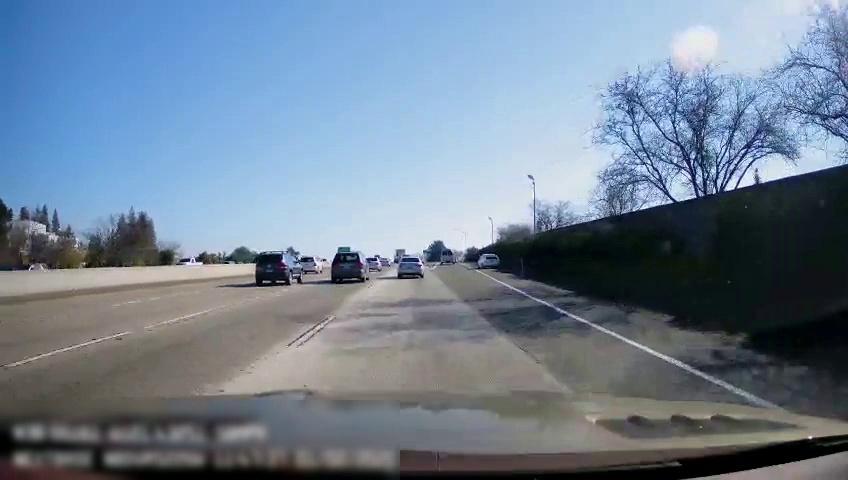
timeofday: Day
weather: Sunny
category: Drivable Space
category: Vehicles | Car
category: Vehicles | Truck
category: Vehicles | SUV
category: Vehicles | Car
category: Vehicles | SUV
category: Vehicles | SUV
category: Vehicles | SUV
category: Vehicles | Van
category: Vehicles | Car
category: Vehicles | Truck
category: Lanes | Alternate Lane
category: Lanes | Alternate Lane
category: Lanes | Alternate Lane
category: Lanes | Current Lane
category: Lanes | Current Lane
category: Lanes | Alternate Lane
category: Traffic | Signs